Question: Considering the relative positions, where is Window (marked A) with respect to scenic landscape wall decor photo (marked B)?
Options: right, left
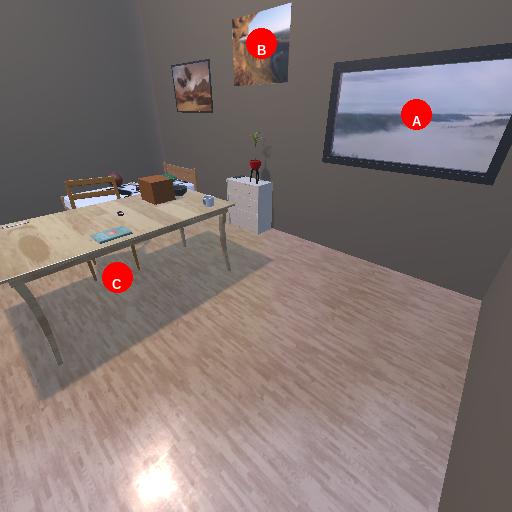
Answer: right